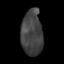
Tissue: lung
Cell type: Epithelial cells
Senescence score: 0.1953
Nuclear area (px): 957
Mean DAPI intensity: 67.145